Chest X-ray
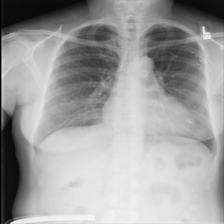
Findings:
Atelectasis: negative
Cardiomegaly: negative
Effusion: negative
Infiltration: negative
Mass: negative
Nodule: negative
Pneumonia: negative
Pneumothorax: negative
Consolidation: negative
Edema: negative
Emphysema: negative
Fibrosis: negative
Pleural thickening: negative
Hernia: negative